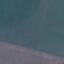
Land use / land cover class: AnnualCrop